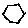
Label: hexagon